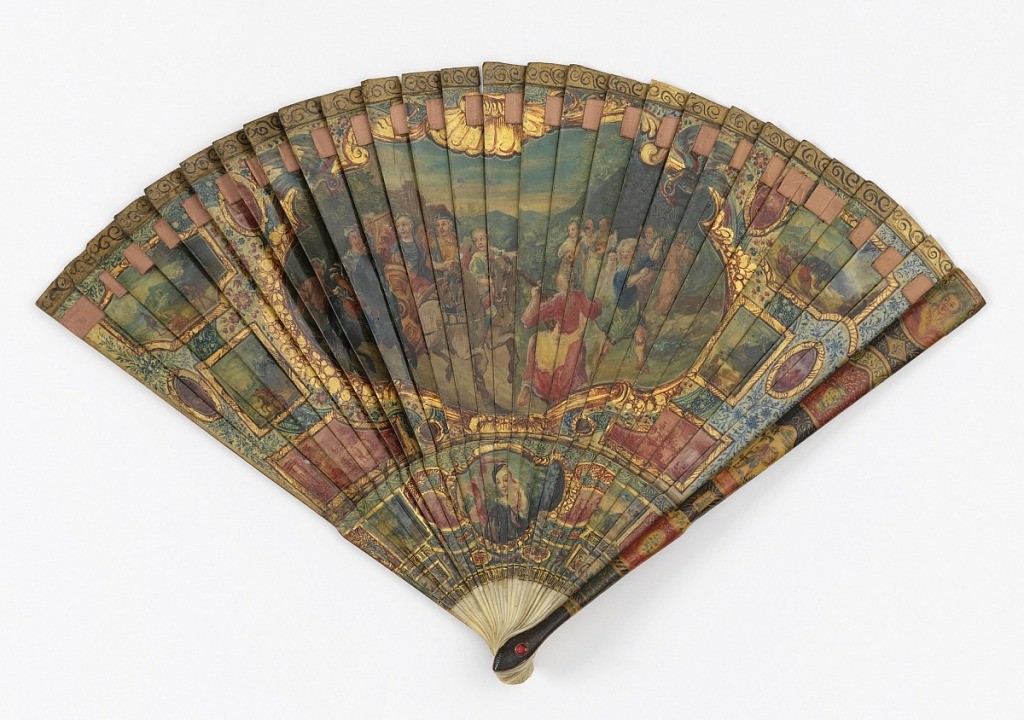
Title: Brisé fan and case
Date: early 18th century
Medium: Ivory sticks painted in oil and finished with Vernis Martin, tortoise shell guards, silk ribbon, faceted stone at rivet
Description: Brisé fan. Ivory sticks painted in oil and finished with Vernis Martin. Obverse: divided into leaf and gorge area, the former decorated with a central cartouche containing an outdoor scene with figures in 18th century dress. The gorge contains a miniature of a lady srrouned by medallions and motifs of Chinese inspiration. Reverse: a harvest scene. Tortoise shell guards. Silk ribbon. Rivet is set with a faceted ruby colored stone.